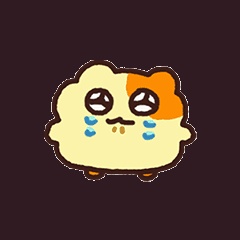
Label: others